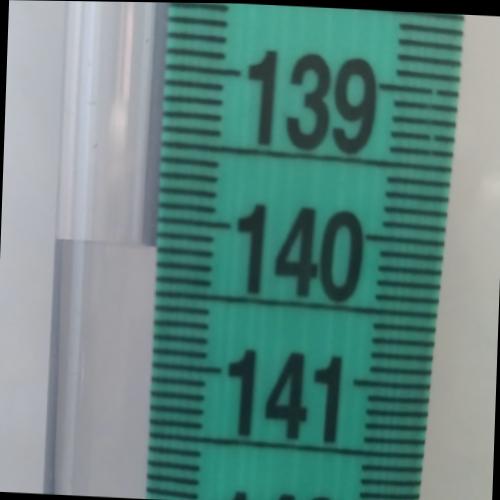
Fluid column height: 140.2 cm